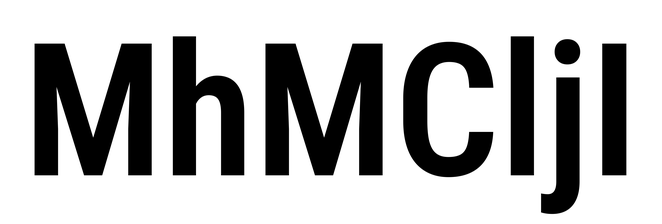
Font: Roboto_Condensed_SemiBold